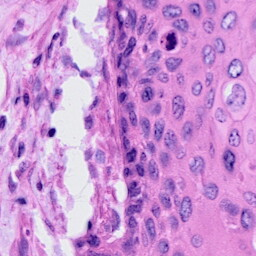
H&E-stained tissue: Cervix